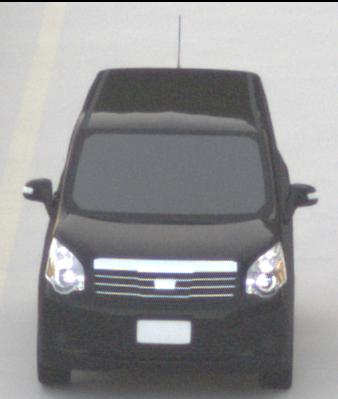
Make: Toyota
Model: Noah
Detailed model: Voxy R70G
Model produced from: 2007
Model produced until: 2013
Doors: 5
Color: black
Road condition: dry road
Daytime: sunrise or sunset
Contrast: low contrast